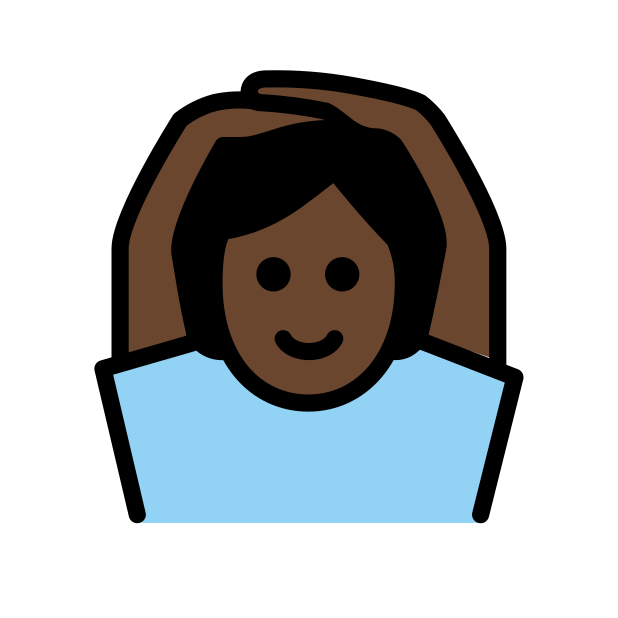
person gesturing OK: dark skin tone